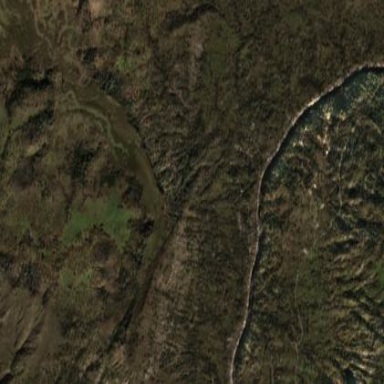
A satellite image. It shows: National forest park.